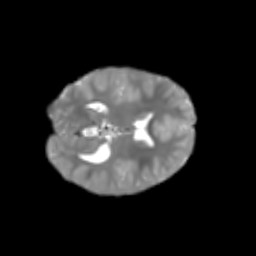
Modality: T2w
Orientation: axial
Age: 6
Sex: male
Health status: healthy